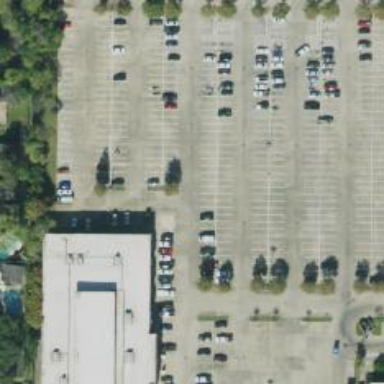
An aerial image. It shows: Parking space.